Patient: sex F, age 38
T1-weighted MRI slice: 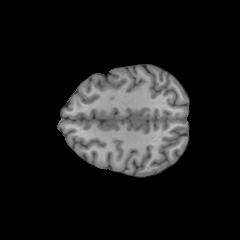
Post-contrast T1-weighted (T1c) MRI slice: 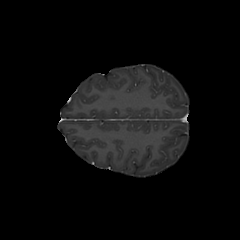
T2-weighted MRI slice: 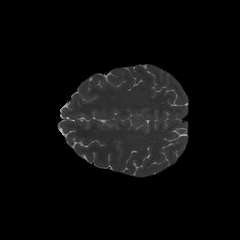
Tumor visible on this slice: no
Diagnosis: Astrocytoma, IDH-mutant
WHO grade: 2